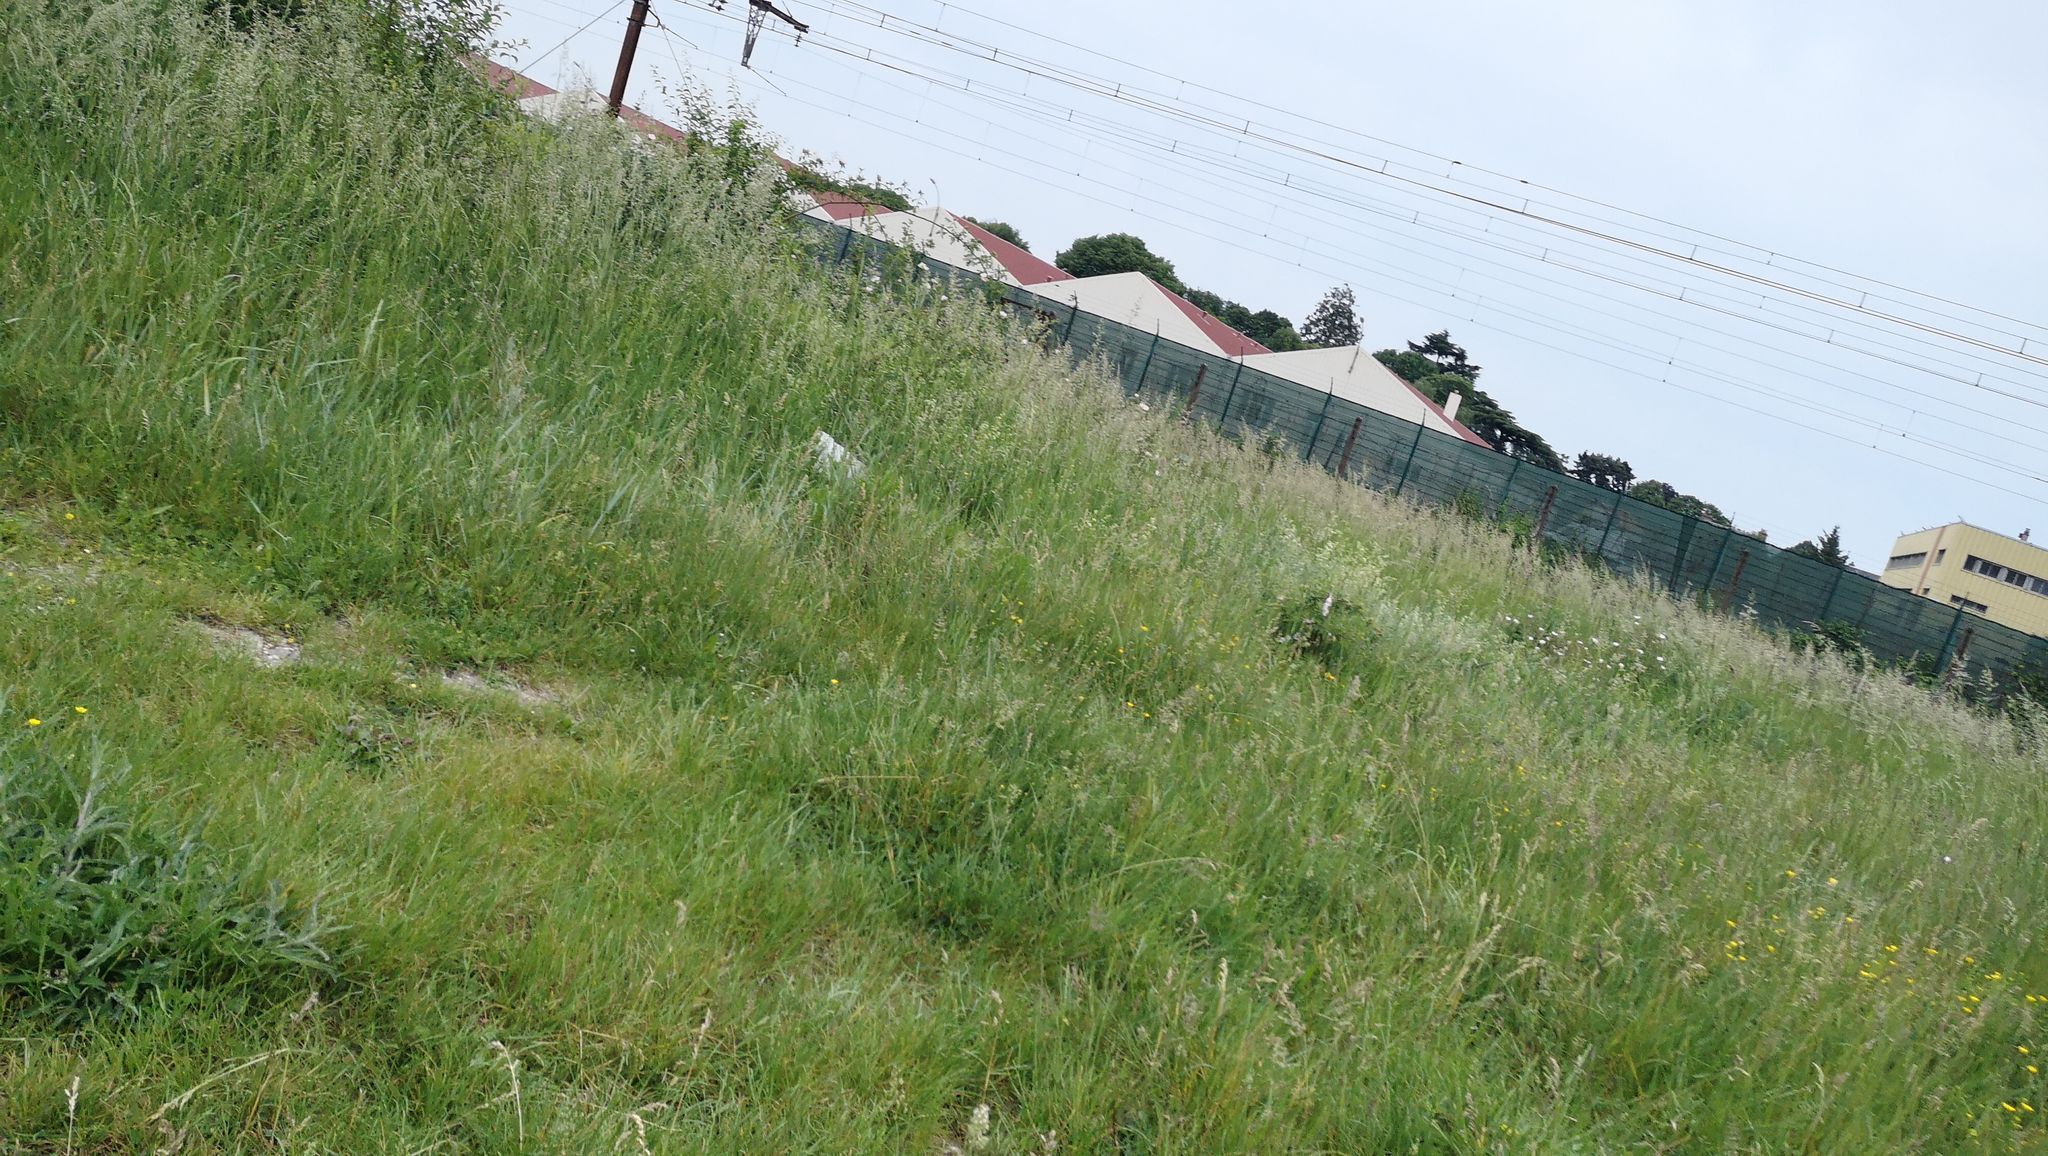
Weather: clear
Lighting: day
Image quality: slightly poor
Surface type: fields
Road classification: track, residential
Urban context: urban centre
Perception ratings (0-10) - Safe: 0.84, Lively: 1.43, Beautiful: 2.67, Boring: 8.22, Depressing: 7.83, Wealthy: 0.4